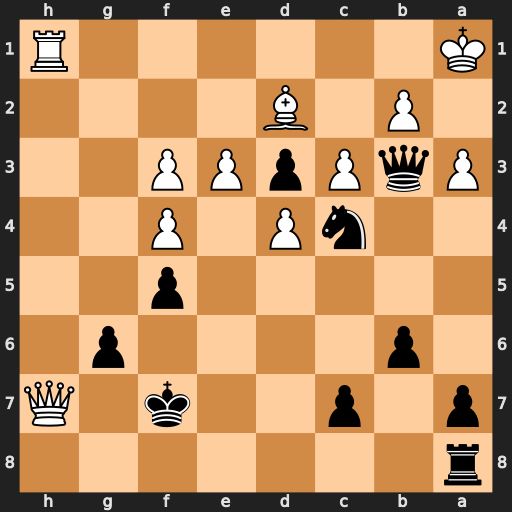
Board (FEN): r7/p1p2k1Q/1p4p1/5p2/2nP1P2/PqPpPP2/1P1B4/K6R
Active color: b
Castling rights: -
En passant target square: -
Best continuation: Kf6 Rb1 Nxd2